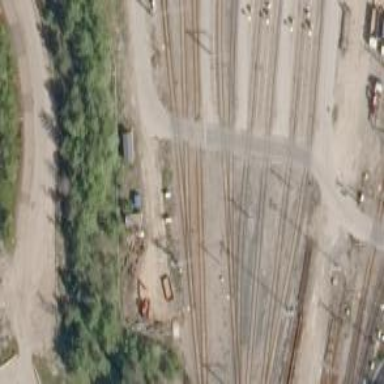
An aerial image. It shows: Railway yard with electrified contact lines.